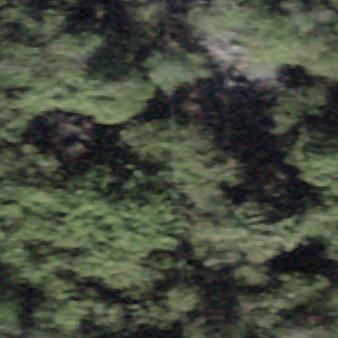
Label: bouldering_area